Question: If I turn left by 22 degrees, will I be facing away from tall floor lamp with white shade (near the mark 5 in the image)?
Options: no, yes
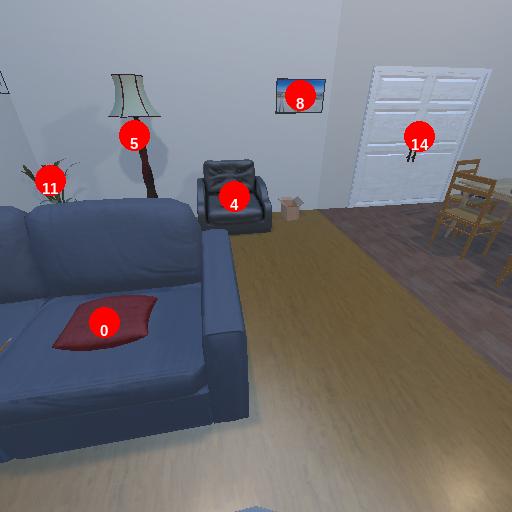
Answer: no